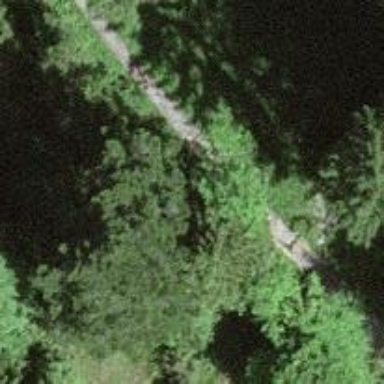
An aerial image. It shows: Ground path.